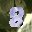
Label: 8